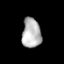
Tissue: prostate
Cell type: T cells
Senescence score: 0.2778
Nuclear area (px): 554
Mean DAPI intensity: 180.942